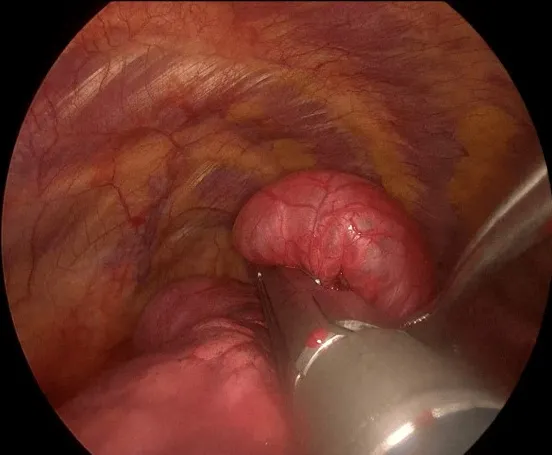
Placement of laparoscopic stapler in anterior segment of left lung.
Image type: endoscopy (other_endoscopy)